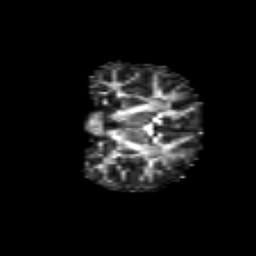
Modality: FA
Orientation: coronal
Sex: female
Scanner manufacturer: siemens
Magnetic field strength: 3 T
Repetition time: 5 s
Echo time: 0.071 s